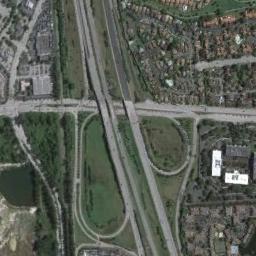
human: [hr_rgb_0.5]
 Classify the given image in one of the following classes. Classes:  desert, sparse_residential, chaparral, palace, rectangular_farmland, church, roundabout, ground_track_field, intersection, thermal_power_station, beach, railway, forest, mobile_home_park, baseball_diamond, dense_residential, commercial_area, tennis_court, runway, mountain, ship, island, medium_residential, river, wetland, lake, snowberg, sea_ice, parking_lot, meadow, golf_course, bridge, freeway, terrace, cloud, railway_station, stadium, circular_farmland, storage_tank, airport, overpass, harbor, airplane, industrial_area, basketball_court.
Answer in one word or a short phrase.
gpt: overpass